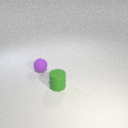
small green rubber cylinder to the right of small purple rubber sphere